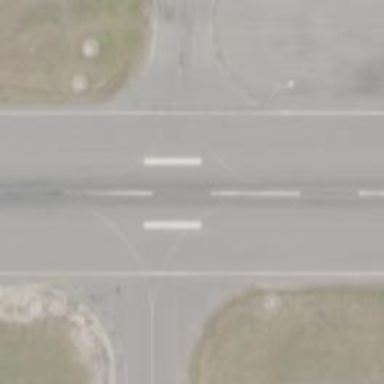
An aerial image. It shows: Image of taxiway at airport.